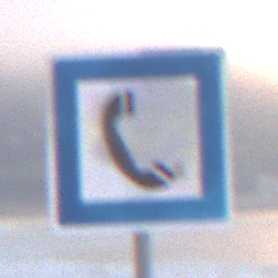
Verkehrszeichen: Fernsprecher
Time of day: SunriseSunset
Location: Outdoor (Beach)
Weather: Overcast
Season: NotSpecified
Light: Natural